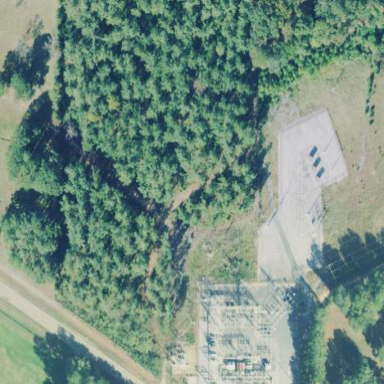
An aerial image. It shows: Distribution substation surrounded by fence.